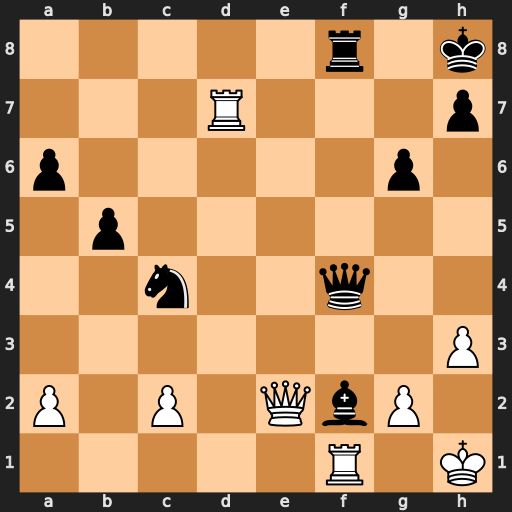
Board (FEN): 5r1k/3R3p/p5p1/1p6/2n2q2/7P/P1P1QbP1/5R1K
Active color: w
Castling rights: -
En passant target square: -
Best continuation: Qe7 Qf7 Qxf7 Rxf7 Rxf7